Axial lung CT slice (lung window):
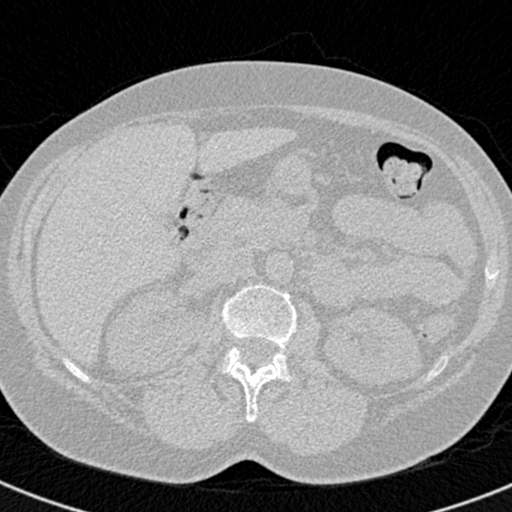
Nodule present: no